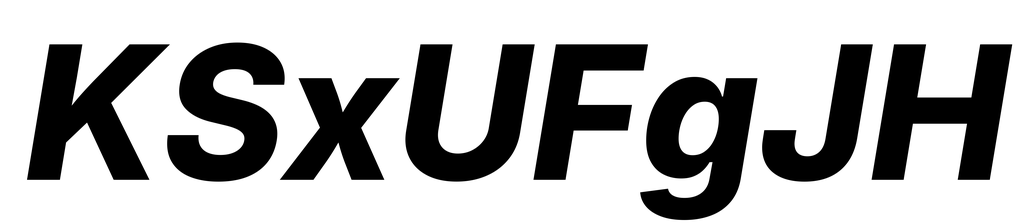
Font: Inter-Italic_ExtraBold_Italic